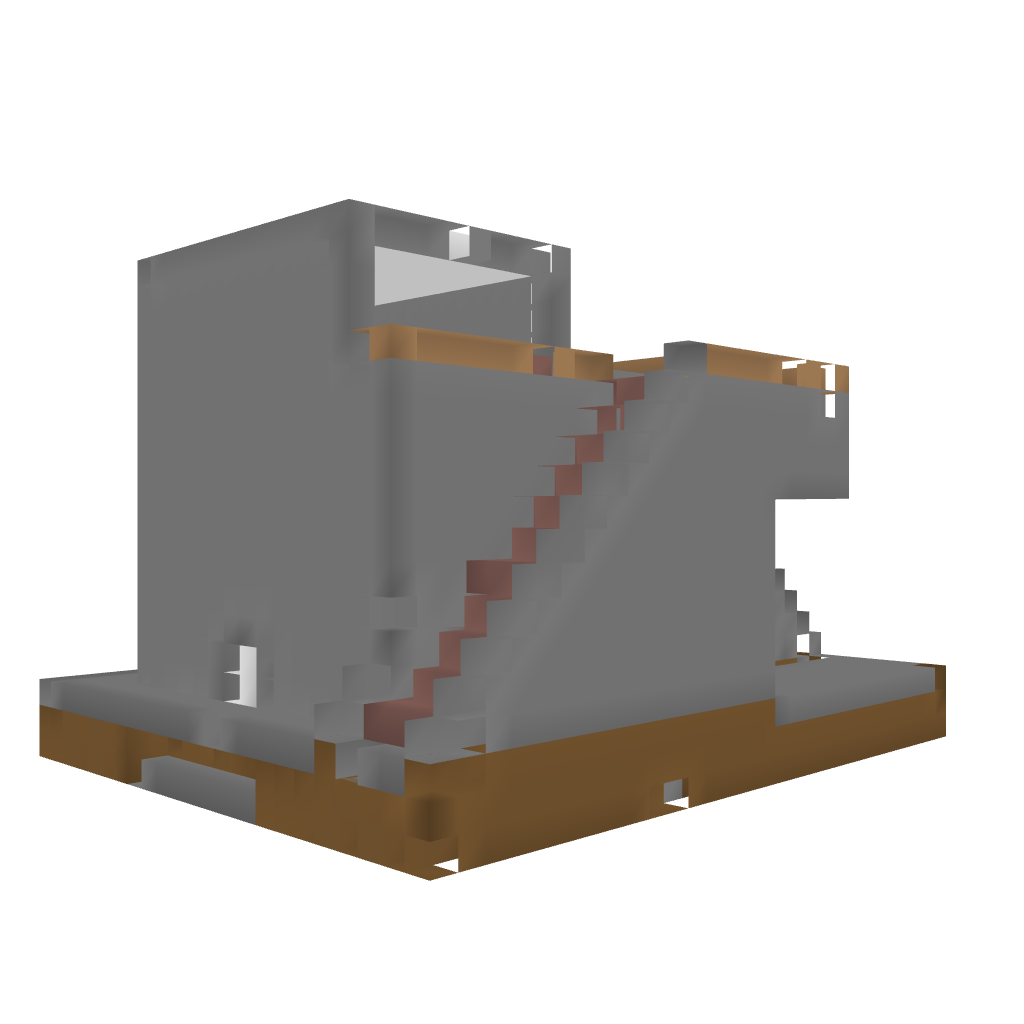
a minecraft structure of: Drop-party good quality